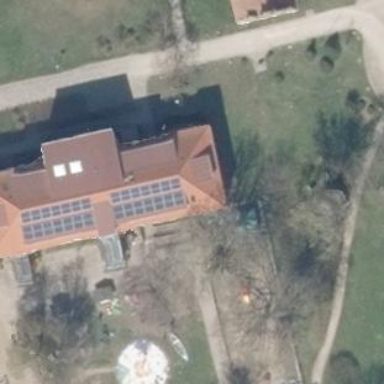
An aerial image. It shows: Hipped roof-shaped kindergarten building.